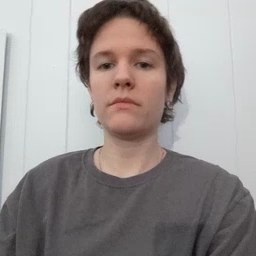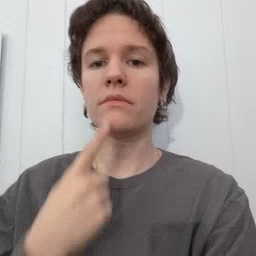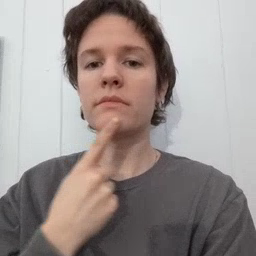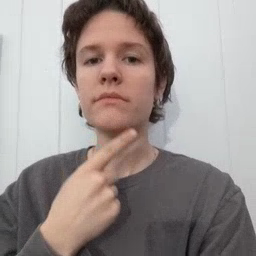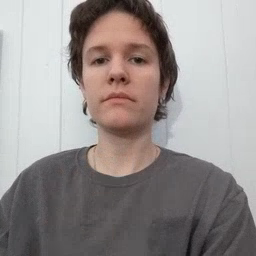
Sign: chin